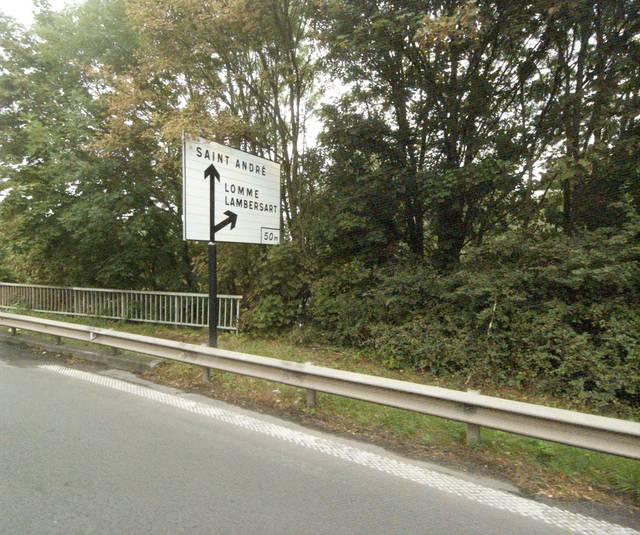
Region: France
Coordinates: 50.648, 3.047